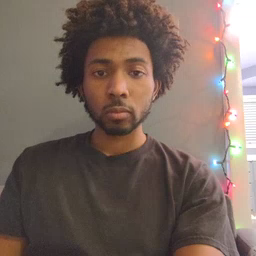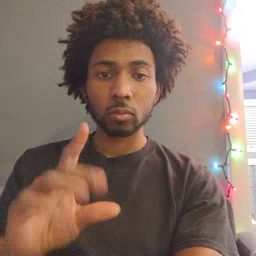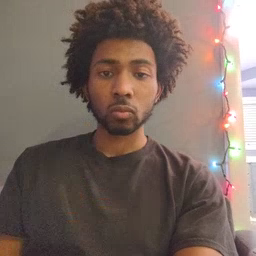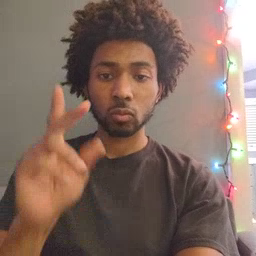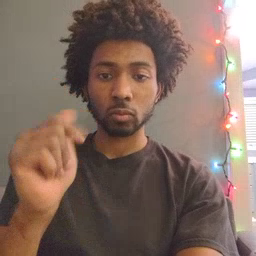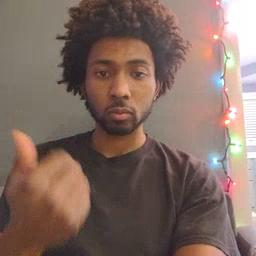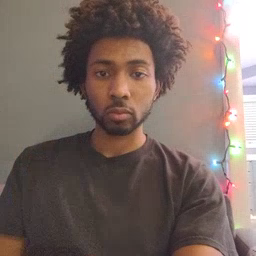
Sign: dog